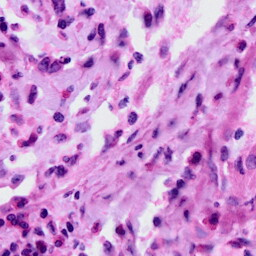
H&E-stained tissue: Cervix